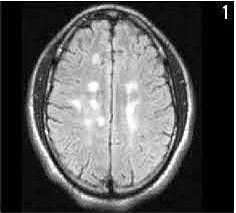
Label: notumor